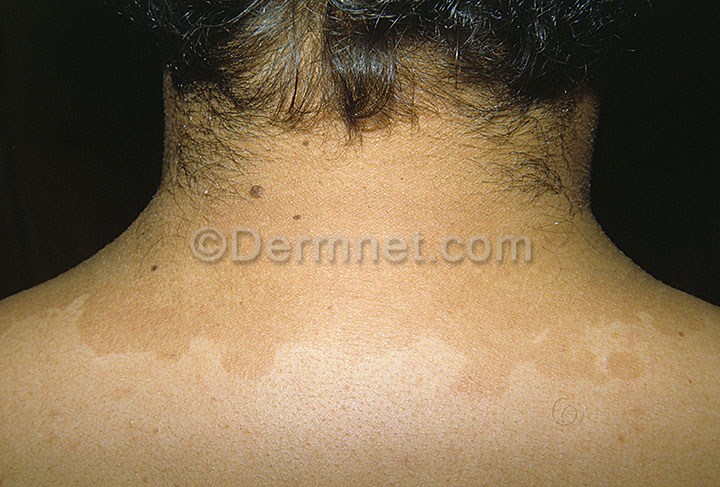
Disease: Tinea Ringworm Candidiasis and other Fungal Infections